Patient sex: F
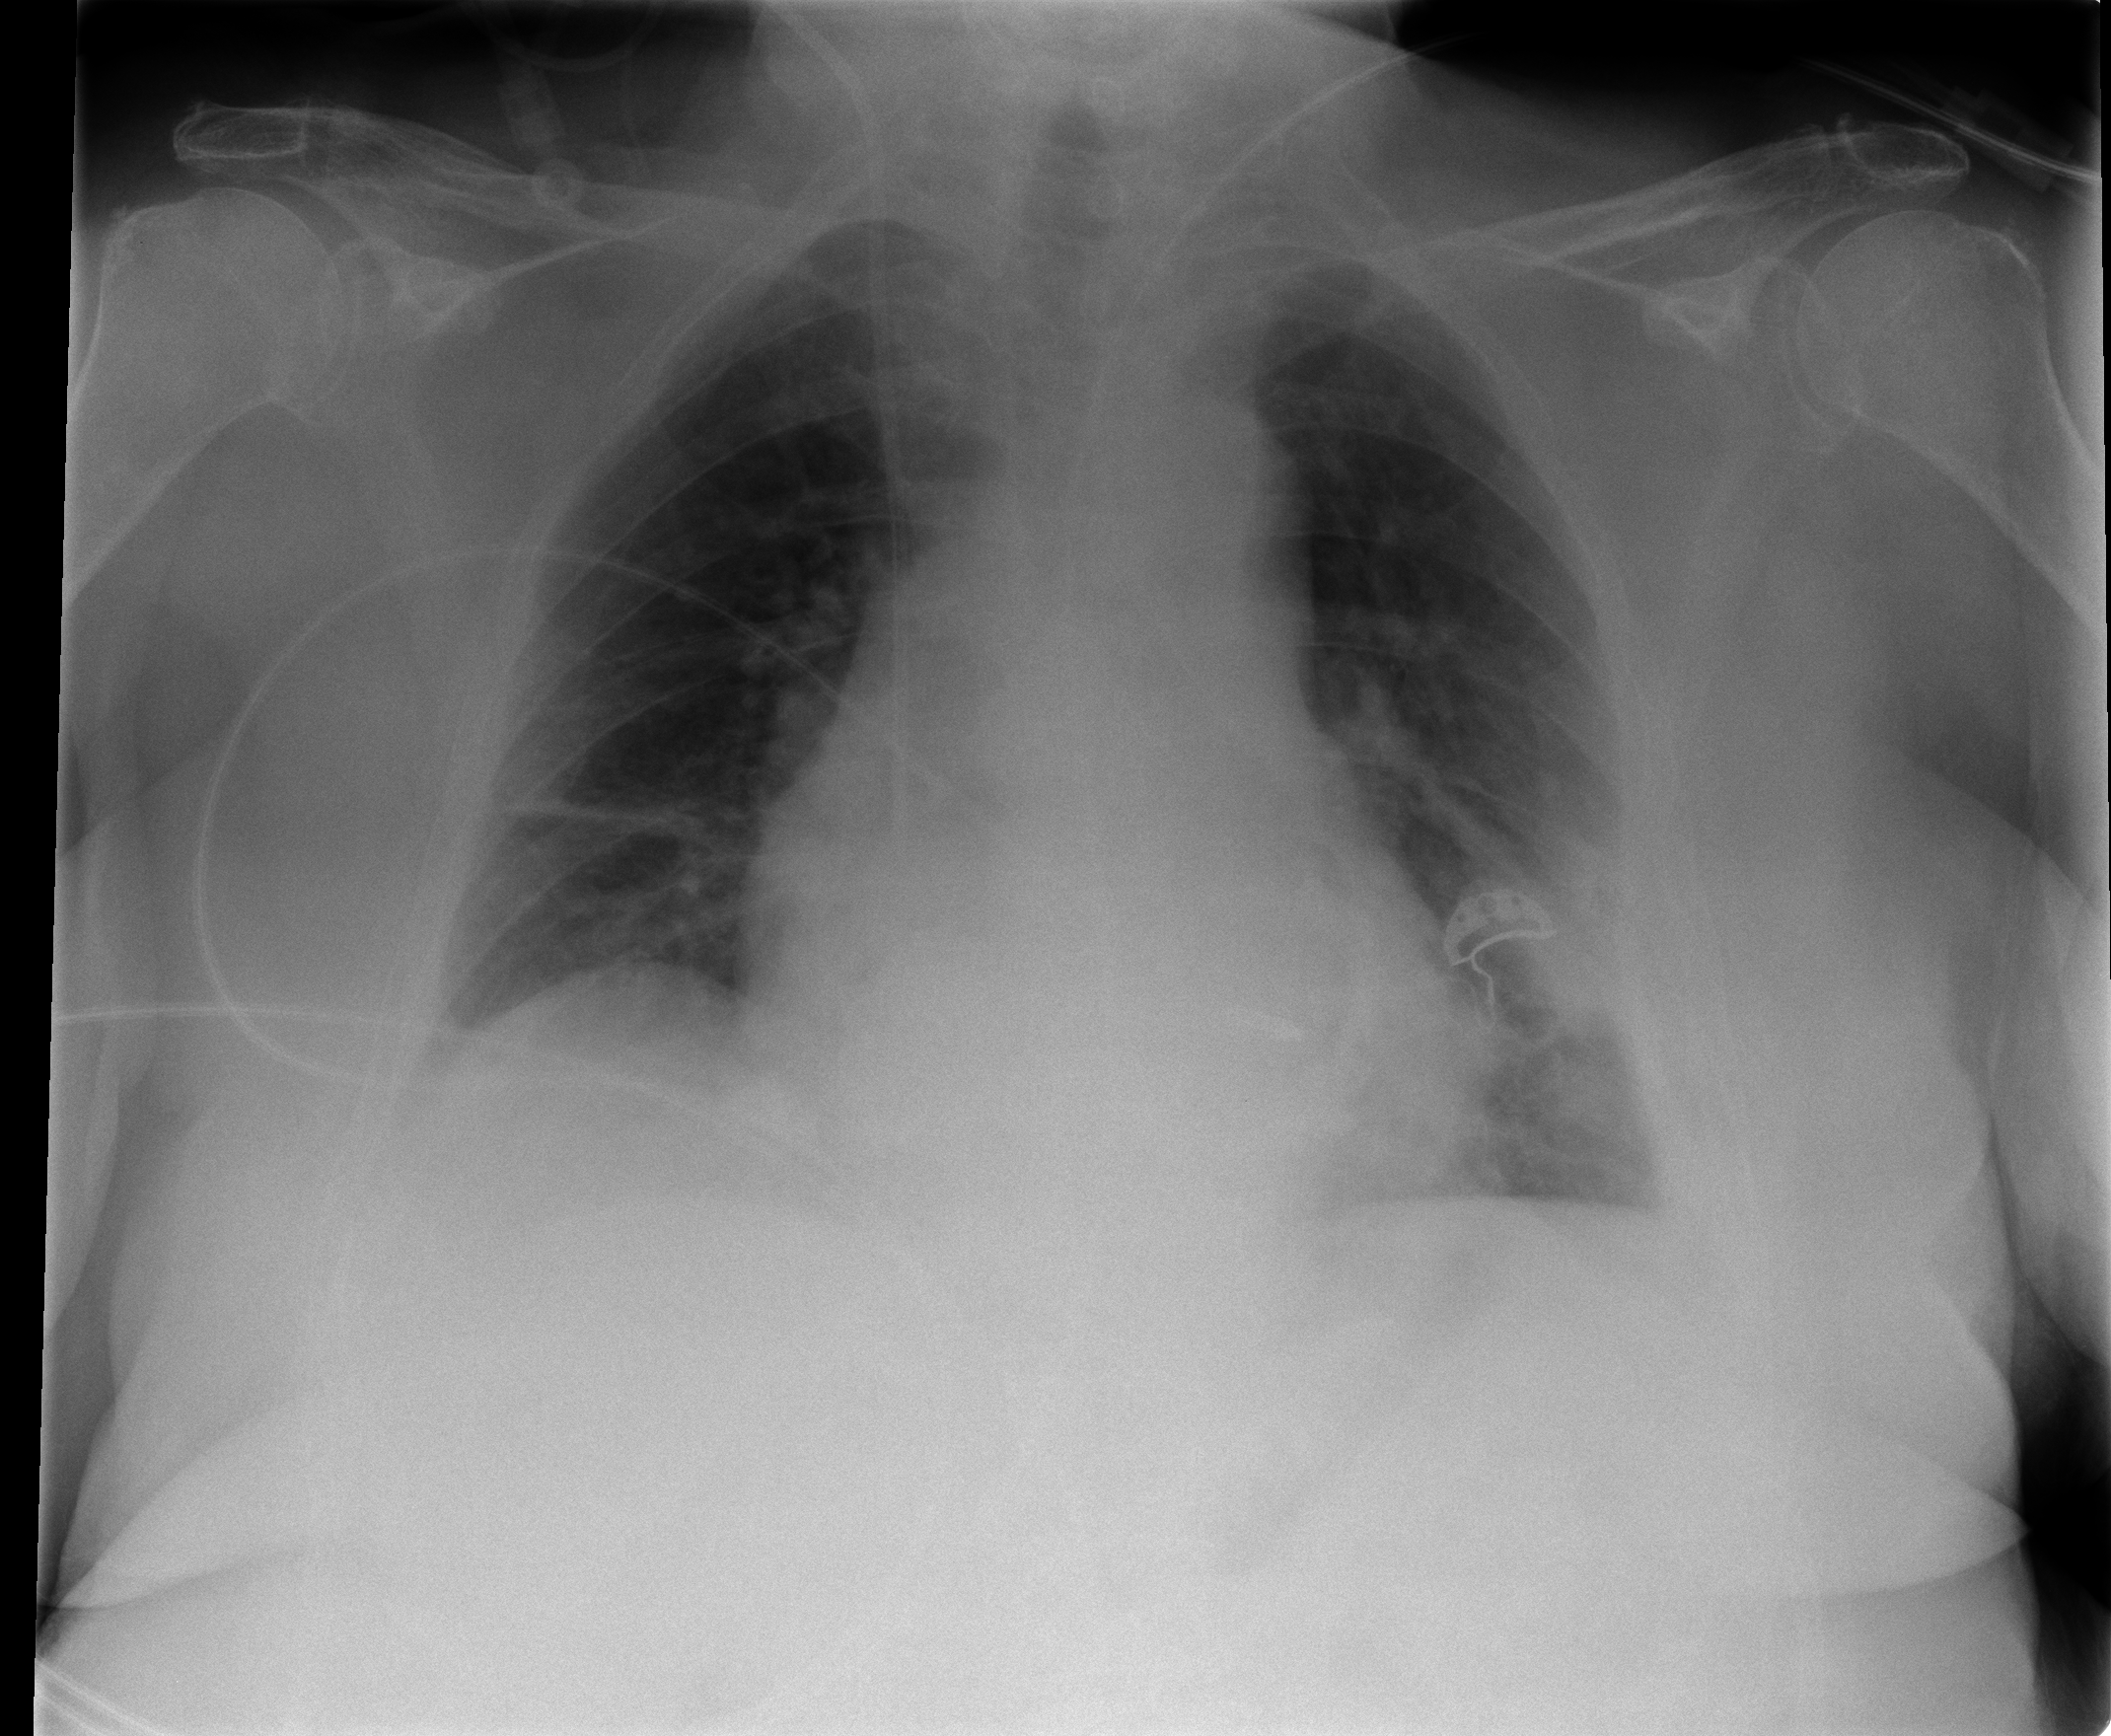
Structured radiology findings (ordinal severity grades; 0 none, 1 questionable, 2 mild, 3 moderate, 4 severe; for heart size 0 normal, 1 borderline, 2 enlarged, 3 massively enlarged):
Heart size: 2
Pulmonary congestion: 0
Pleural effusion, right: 0
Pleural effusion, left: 0
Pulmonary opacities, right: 0
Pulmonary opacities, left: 0
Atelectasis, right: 2
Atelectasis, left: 2